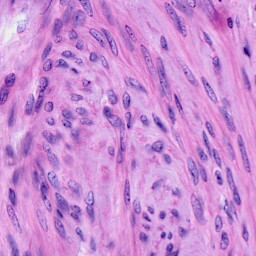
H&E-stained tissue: Cervix